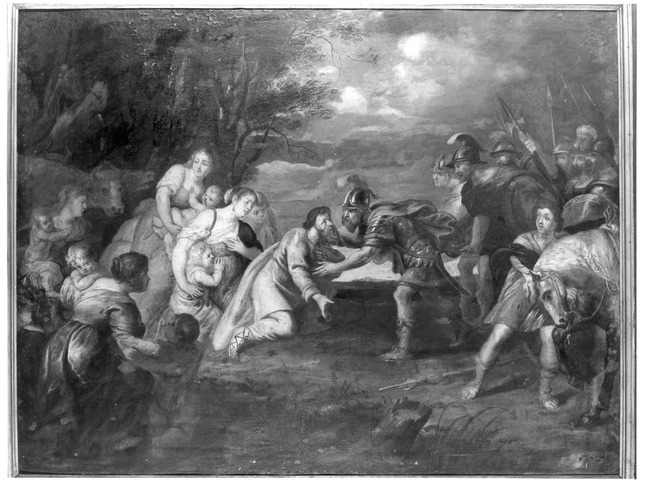
Title: The reconciliation of Jacob and Esau (Genesis 33:3-4)
Artist: Anoniem na 1628
Earliest date: 1628
Latest date: 1628
Genre: painting
Iconography: cattle
Keywords: Old Testament and Apocrypha, man, in a landscape, sheep, camel, cow